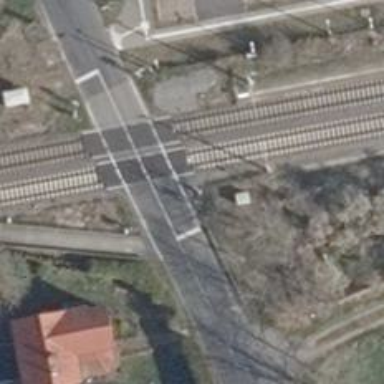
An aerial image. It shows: Public transport station located at railway halt.